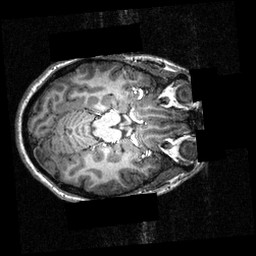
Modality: T1w
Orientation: axial
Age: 21
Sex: female
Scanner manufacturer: siemens
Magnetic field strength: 3.951 T
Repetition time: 1.5 s
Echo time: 0.00335 s